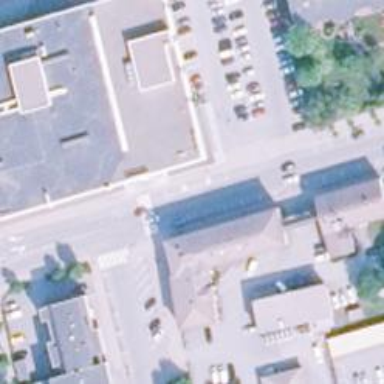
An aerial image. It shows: Brown office building with hipped roof of burlywood color.